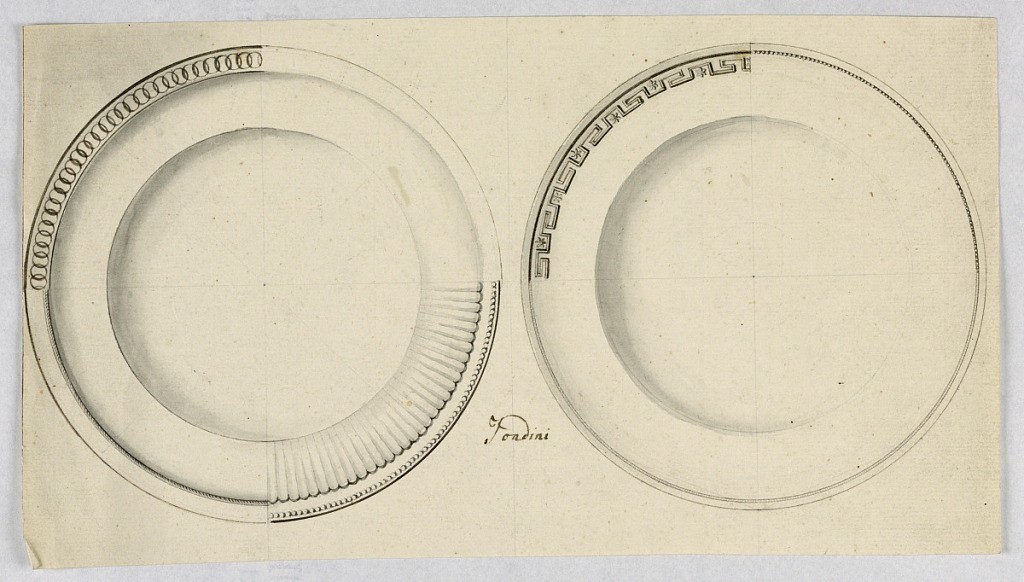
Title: Designs for Circular Plates
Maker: Pietro Belli, Italian, 1780–1828
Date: early 19th century
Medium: Pen and ink, brush and gray watercolor, graphite on paper
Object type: Drawing
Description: Horizontal rectangle. Designs for two circular plates with several decorative suggestions. Plate at left: suggested are decorations of the rim at lower left and of intertwined ovoids below a cord motif at upper left. At lower right, shell and bead motifs. At upper right, no decoration is suggested. Plate at right: a flat band in Greek key style decorates the rim at upper left. At upper right, a circle of small beads. Lower half of plate decorated with cord motif. Remnants of a framing line at the left edge.